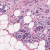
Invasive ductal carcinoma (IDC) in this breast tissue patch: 1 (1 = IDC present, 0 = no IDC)